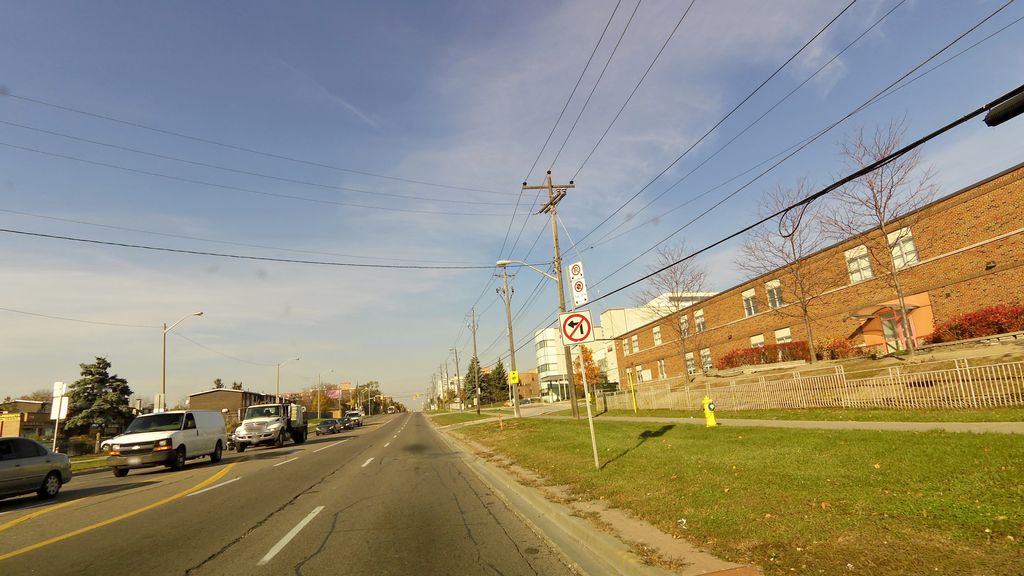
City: toronto